Question: Let's say I have this scene

And I want to add depth information from a custom made fragment shader.
Now the intuitive thing to do would be to draw a quad over my teapot without depth test enabled but with glDepthMask( 1 ) and glColorMask( 0, 0, 0, 0 ). Write some fragments gl_FragDepth and discard some other fragments.
'''
if ( gl_FragCoord.x < 100 )
gl_FragDepth = 0.1;
else
discard;
'''
For some reason, on a NVidia Quadro 600 and K5000 it works as expected but on a NVidia K3000M and a Firepro(dont't remember which one), all the area covered by my discarded fragments is given the depth value of the quad.
Can't I leave the discarded fragments depth values unmodified?
I have found a solution to my problem. It turns out that as Andon M. Coleman and Matt Fishman pointed out, I have early_fragment_test enabled but not because I enabled it, but because I use imageStore, imageLoad.
With the little time I had to address the problem, I simply copied the content of my current depth buffer just before the "add depth pass" to a texture. Assigned it to a uniform sampler2D. And this is the code in my shader:
'''
if ( gl_FragCoord.x < 100 )
gl_FragDepth = 0.1;
else
{
gl_FragDepth = texture( depthTex, gl_PointCoord ).r;
color = vec4(0.0,0.0,0.0,0.0);
return;
}
'''
This writes a completely transparent pixel with an unchanged z value.
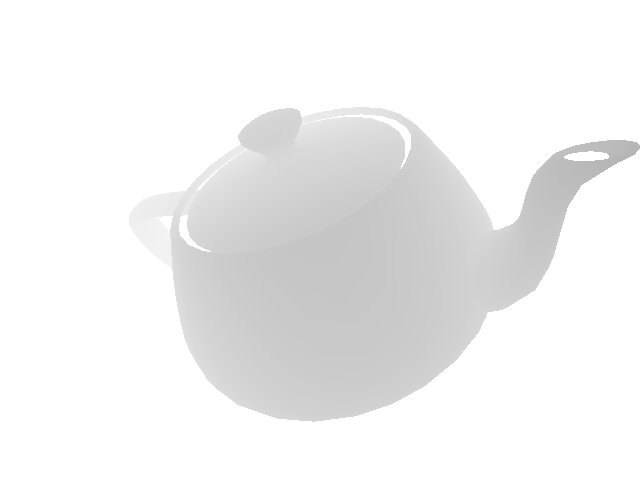
Answer: Well, it sounds like a driver bug to me -- discarded fragments should not hit the depth buffer. You could bind the original depth buffer as a texture, sample it using the 'gl_FragCoord', and then write the result back instead of using 'discard'. That would add an extra texture lookup -- but it might be a suitable workaround.
From section 6.4 of the <URL>:
> The discard keyword is only allowed within fragment shaders. It can be
used within a fragment shader to abandon the operation on the current
fragment. This keyword causes the fragment to be discarded and . Control flow exits the shader, and
subsequent implicit or explicit
derivatives are undefined when this exit is non-uniform. It would
typically be used within a conditional statement, for example: 'if (intensity < 0.0) discard;' A fragment shader may test a fragment's
alpha value and discard the fragment based on that test. However, it
should be noted that coverage testing occurs after the fragment shader
runs, and the coverage test can change the alpha value.if
(emphasis mine)